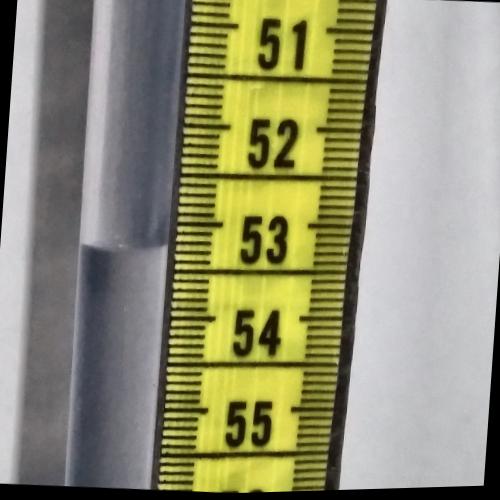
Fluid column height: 53.2 cm